Interaction volume radius: 5 \u00c5
Interaction volume height: 15 \u00c5
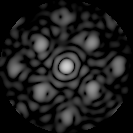
Disorder parameter: 0.3879